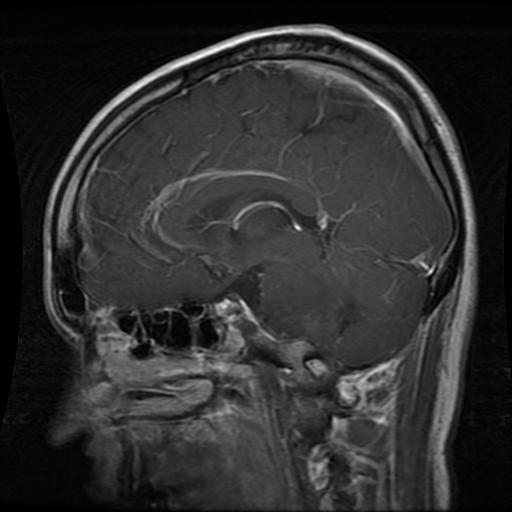
Label: glioma